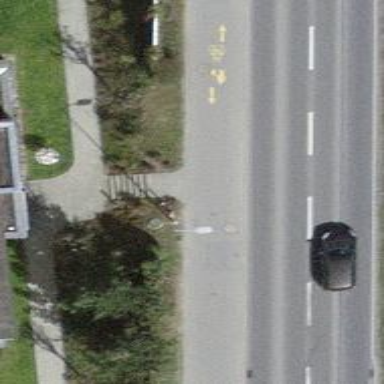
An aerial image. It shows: Set of steps on the road.